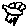
Label: bird